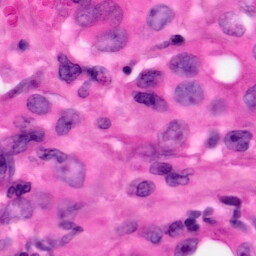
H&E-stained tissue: Pancreatic